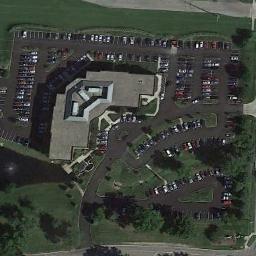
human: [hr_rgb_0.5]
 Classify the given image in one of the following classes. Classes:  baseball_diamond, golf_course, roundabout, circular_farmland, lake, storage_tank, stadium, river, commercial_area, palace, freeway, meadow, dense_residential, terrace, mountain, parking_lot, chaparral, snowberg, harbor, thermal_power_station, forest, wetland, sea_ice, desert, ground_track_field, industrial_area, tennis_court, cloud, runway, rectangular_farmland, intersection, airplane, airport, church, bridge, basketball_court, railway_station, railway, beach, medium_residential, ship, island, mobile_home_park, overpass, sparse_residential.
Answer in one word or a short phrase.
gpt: parking_lot